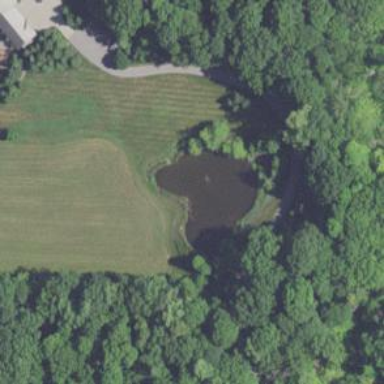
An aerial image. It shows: Serene pond surrounded by nature.